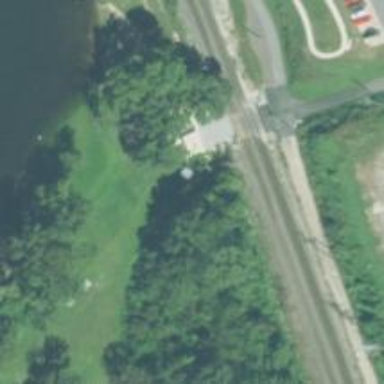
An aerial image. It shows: Railway crossing.